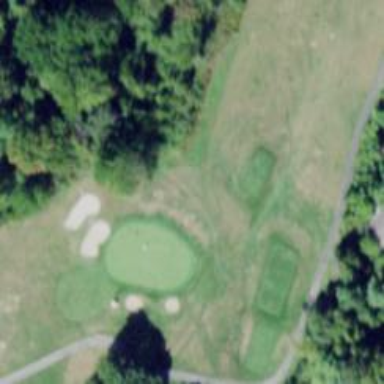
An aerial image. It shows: View of golf hole.